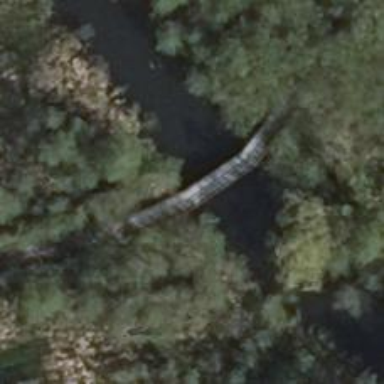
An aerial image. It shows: Path leading to bridge.